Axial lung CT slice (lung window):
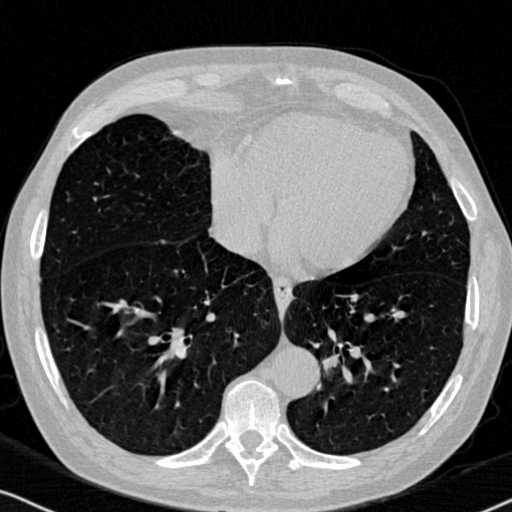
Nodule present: no